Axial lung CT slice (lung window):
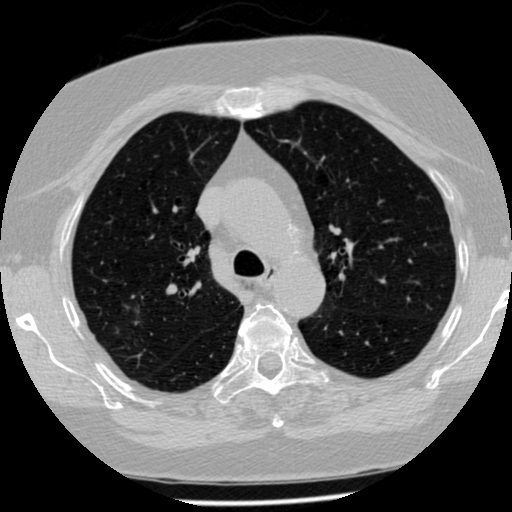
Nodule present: no